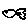
Label: fish